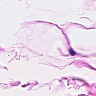
Metastatic tissue present: no